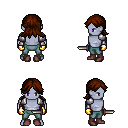
a pixel art fantasy rpg character, male body template, dark elf, purple skin, steel arm armor, teal pants, brown loose hair, gold gloves, maroon shoes, dagger, four views (front, back, left, right), 2x2 character sprite sheet, small pixel art, hard edges, no anti-aliasing